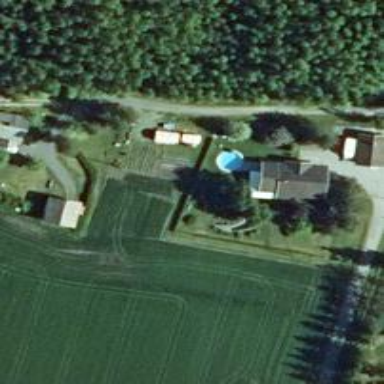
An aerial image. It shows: Farm.